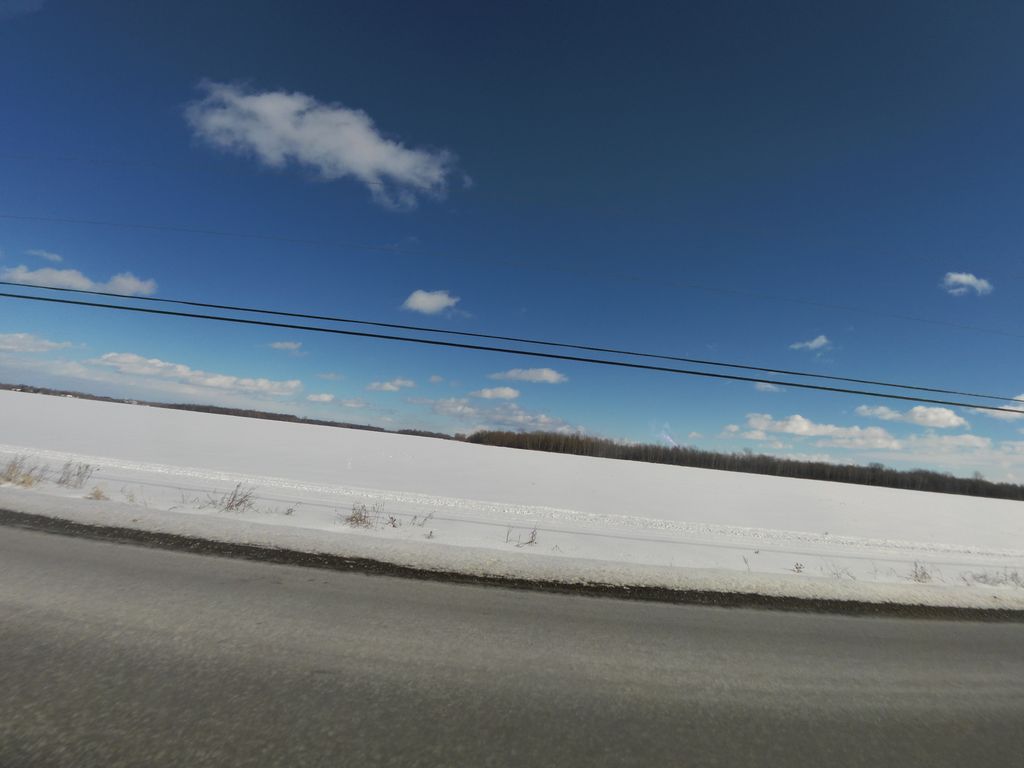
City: ottawa-gatineau